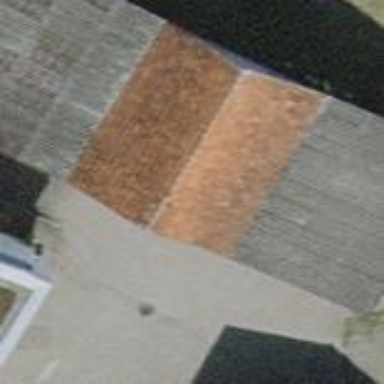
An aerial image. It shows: Shed.